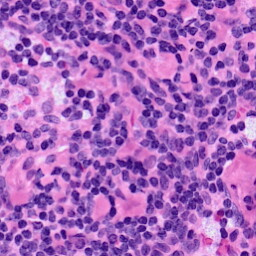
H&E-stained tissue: LymphNode